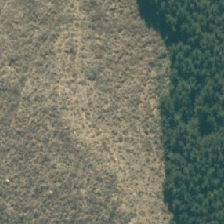
Land cover: harvested_forest